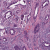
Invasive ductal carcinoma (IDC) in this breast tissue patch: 1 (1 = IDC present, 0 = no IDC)